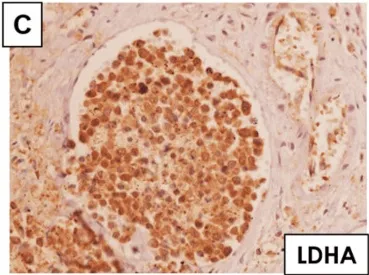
Metabolic and epigenetic reprogramming in human NUT carcinoma case. NUT carcinoma cells are strongly immunopositive for glycolytic markers of HK2. And LDHA.
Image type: pathology (immunostaining)